Question: My questions may seems like it is a real duplicate, but however I checked many related questions, my problem still remains.
I found and a project called <URL>, so I have my '.dll' and '.lib' files under the directories 'Libraries/SMTPClient/debug' and 'Libraries/SMTPClient/release'.

When I try to include the header files in example in case of 'emailadress.h': '#include <emailaddress.h>' or '#include <SMTPEmail/emailaddress.h>', I got the error Cannot open include file 'emailaddress.h'. The 'Q_DECL_EXPORT' modifier is used in the header files.
:
'''
...
QT += core network
TARGET = SMTPEmail
TEMPLATE = lib
DEFINES += SMTP_BUILD
win32:CONFIG += dll
QMAKE_CXXFLAGS += -fPIC
...
'''
:
'''
...
INCLUDEPATH += ./Libraries/SMTPClient/debug
DEPENDPATH += ./Libraries/SMTPClient/debug
win32:LIBS += ./Libraries/SMTPClient/debug/SMTPEmail.lib
...
'''
I also tried:
'''
LIBS += -L./Libraries/SMTPClient/debug/ -lSMTPEmail
'''
and
'''
LIBS += -L$$_PRO_FILE_PWD_/Libraries/SMTPClient/debug/ -lSMTPEmail
'''
and
'''
LIBS += -L$$PWD_/Libraries/SMTPClient/debug/ -lSMTPEmail
'''
and
'''
LIBS += -L./MyProject/Libraries/SMTPClient/release/ -lSMTPEmail
'''
The only thing that I didn't do is copying or linking the header files which are inside the library to my app?
I have the strong feeling that I missed a small step somewhere, can you help me pointing out what I am doing wrong?
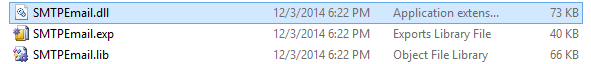
Answer: I think your problem is (at least) this line:
'''
INCLUDEPATH += ./Libraries/SMTPClient/debug
'''
I am almost certain that this is not the right path to the include path where the headers can be found including 'emailadress.h'.
You have explained the LIBS values that you have tried as well as the lib path in great length, but you are getting an include error from the compiler rather than a linkage problem with the libraries from the linker. I would suggest to figure out where the headers are located and add it to the include path as follows:
'''
# This is just pseudo code, but you need something like this
INCLUDEPATH += $$PWD/Includes/SMTPClient
'''
Answering your question of:
> The only thing that I didn't to is copying the header files which should be inside the library, is that right?
It depends on what you mean. If you mean whether the library should be self-contained, then the answer is no, unless you are using dynamic library loading with manual symbol resolution and the like, which I do not recommend for simple cases.
If you mean, it is shipped with the project that you are trying to reuse, then sure, and that is why you would need to specify the includepath in your project to that path.